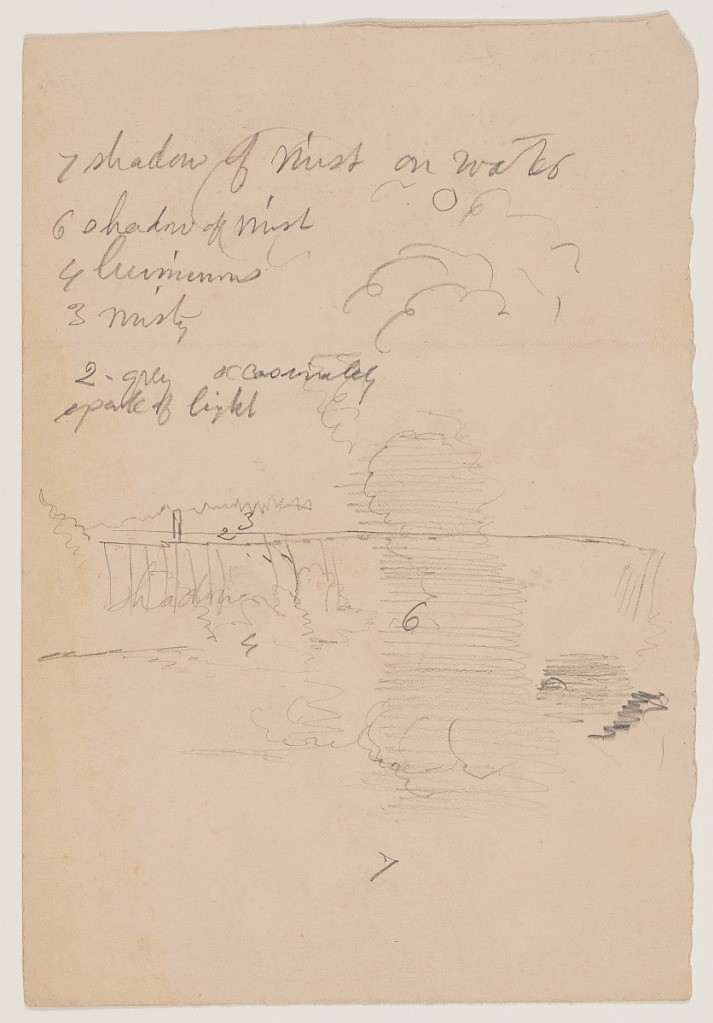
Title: Sketch of Horseshoe Falls, Canada
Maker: Frederic Edwin Church, American, 1826–1900
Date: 1856 or 1858
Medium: Graphite on off-white wove paper
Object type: drawing
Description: Landscape sketch showing a loosely rendered view of Horseshoe Falls, viewed from the Canadian bank of Niagara Falls. At center, a tall, billowing column of mist rises into the atmosphere and casts a dark shadow on the churning water below. Behind the mist, the upper edge of Horseshoe Falls stretches horiztonally across the composition, with Terrapin Tower visible at left. The circle of the sun is shown just above the mist at upper center. In the background, the heavily wooded Canadian bank of the Niagara River is hastily rendered.

Verso: Landscape and architectural sketch showing, at upper center, the floorplan of a small building with three rooms, and at lower center and oppositely oriented, a portion of Niagara Falls kicking up a billowing plume of mist.